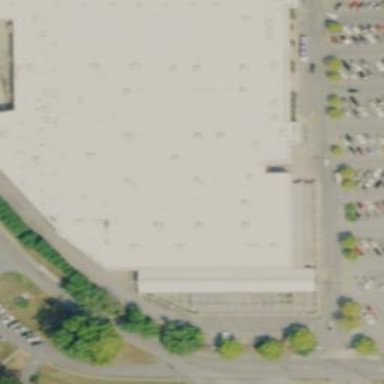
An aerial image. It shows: Supermarket building.